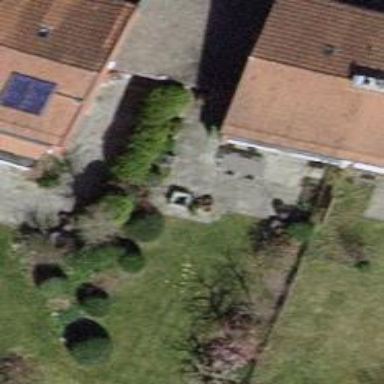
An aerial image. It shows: Building with tiled roof.